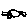
Label: car